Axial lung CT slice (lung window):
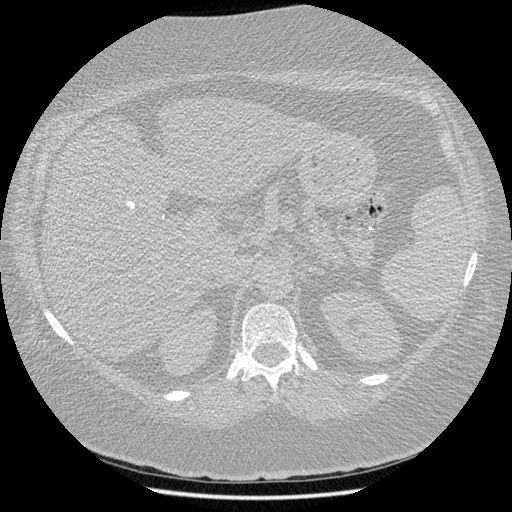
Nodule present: no